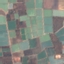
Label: PermanentCrop